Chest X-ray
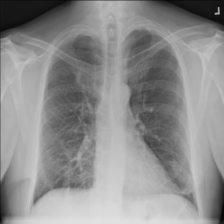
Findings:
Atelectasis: negative
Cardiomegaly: negative
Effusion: negative
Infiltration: negative
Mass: negative
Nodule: negative
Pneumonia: negative
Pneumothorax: negative
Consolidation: negative
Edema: negative
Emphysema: negative
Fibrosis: negative
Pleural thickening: negative
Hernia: negative